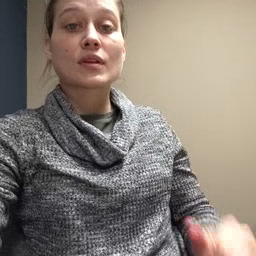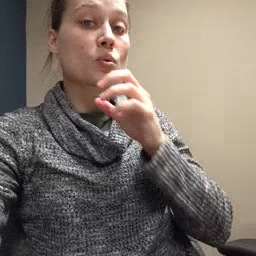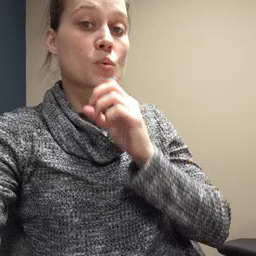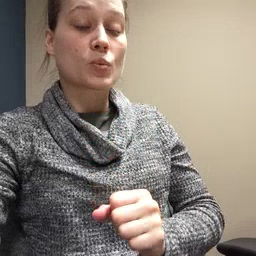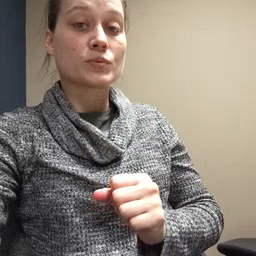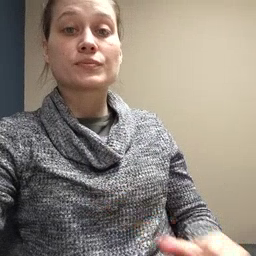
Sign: old